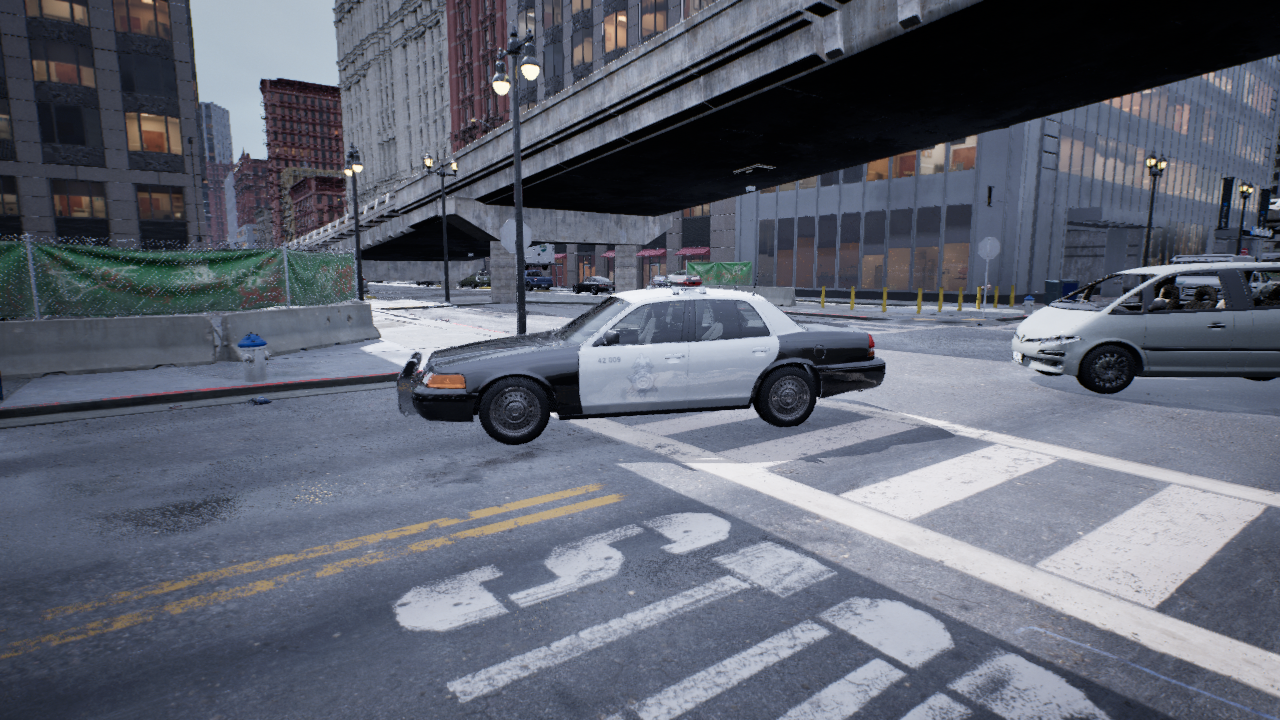
Venue: intersection
Lighting: overcast
Vehicle rig: sedan